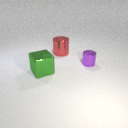
large green metal cube to the left of small purple metal cylinder